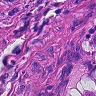
Metastatic tissue present: yes